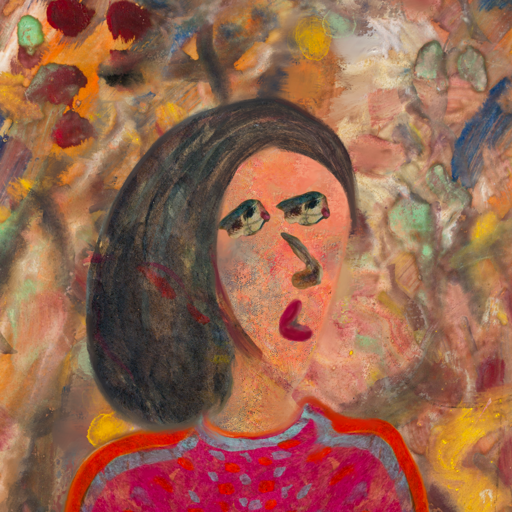
Background: Mother_And_Son_Mother, Head And Neck Side: Irani, Face Side: Pipe, Bust: Sisters, Hair Side: Gypsy_Mother, Head Accessory: Blank, Second Necklace: Blank, Necklace: Blank, Baby: Blank